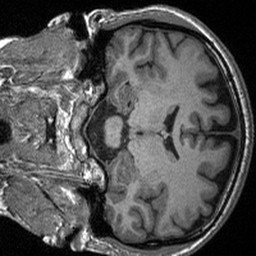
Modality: T1w
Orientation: coronal
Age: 36
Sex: female